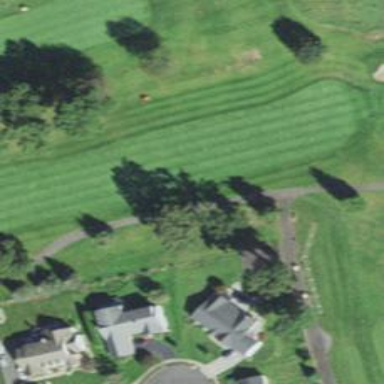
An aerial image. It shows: Service road used as golf cart path.